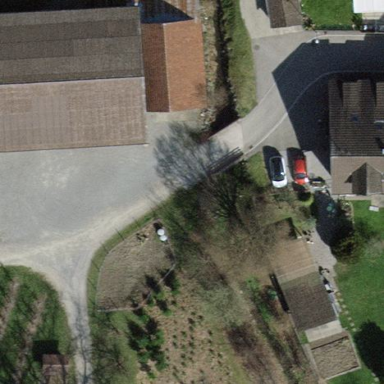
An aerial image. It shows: Farmyard area.